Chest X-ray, PA view. Patient: 30 years old, sex F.
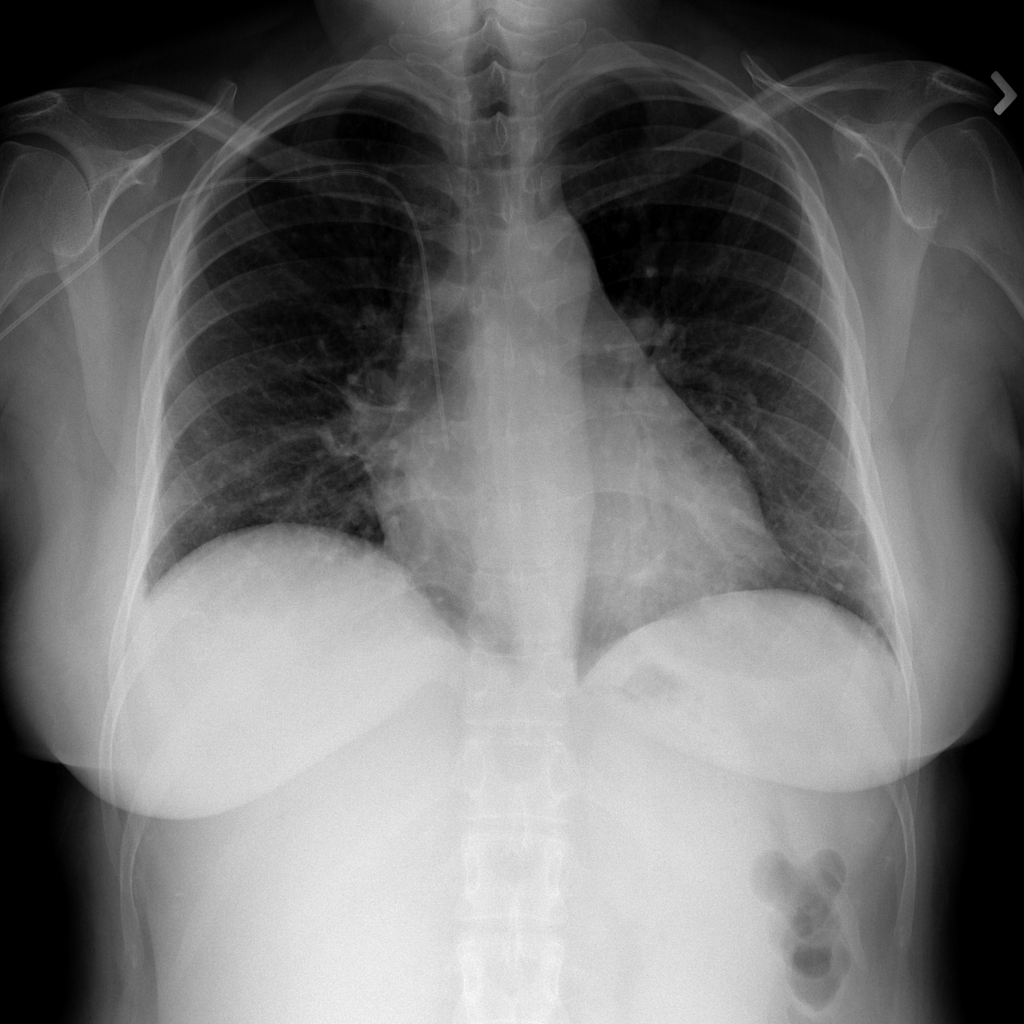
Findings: No Finding